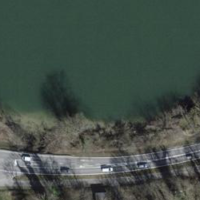
EUNIS habitat code: 15
Species observed at this site:
Melittis melissophyllum